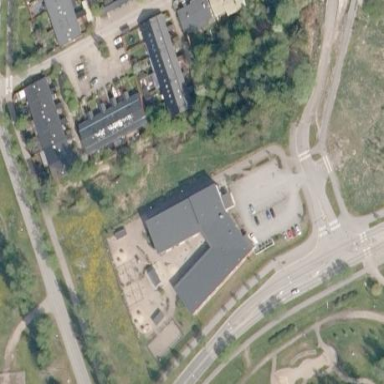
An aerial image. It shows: Kindergarten.